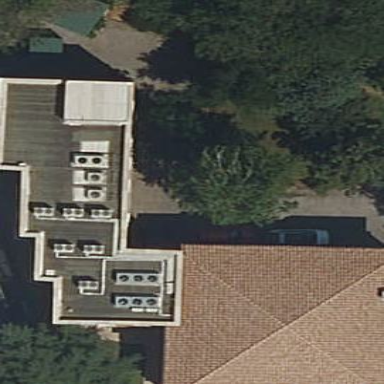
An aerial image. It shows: Office building.